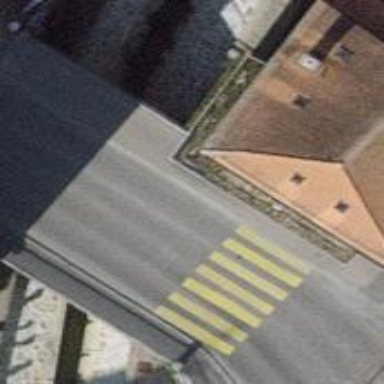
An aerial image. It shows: Asphalt footway that serves as sidewalk on bridge.